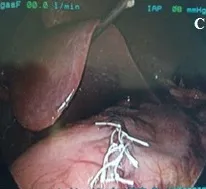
Gastric trauma is sutured.
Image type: medical_photograph (other_medical_photograph)